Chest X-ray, PA view. Patient: 43 years old, sex M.
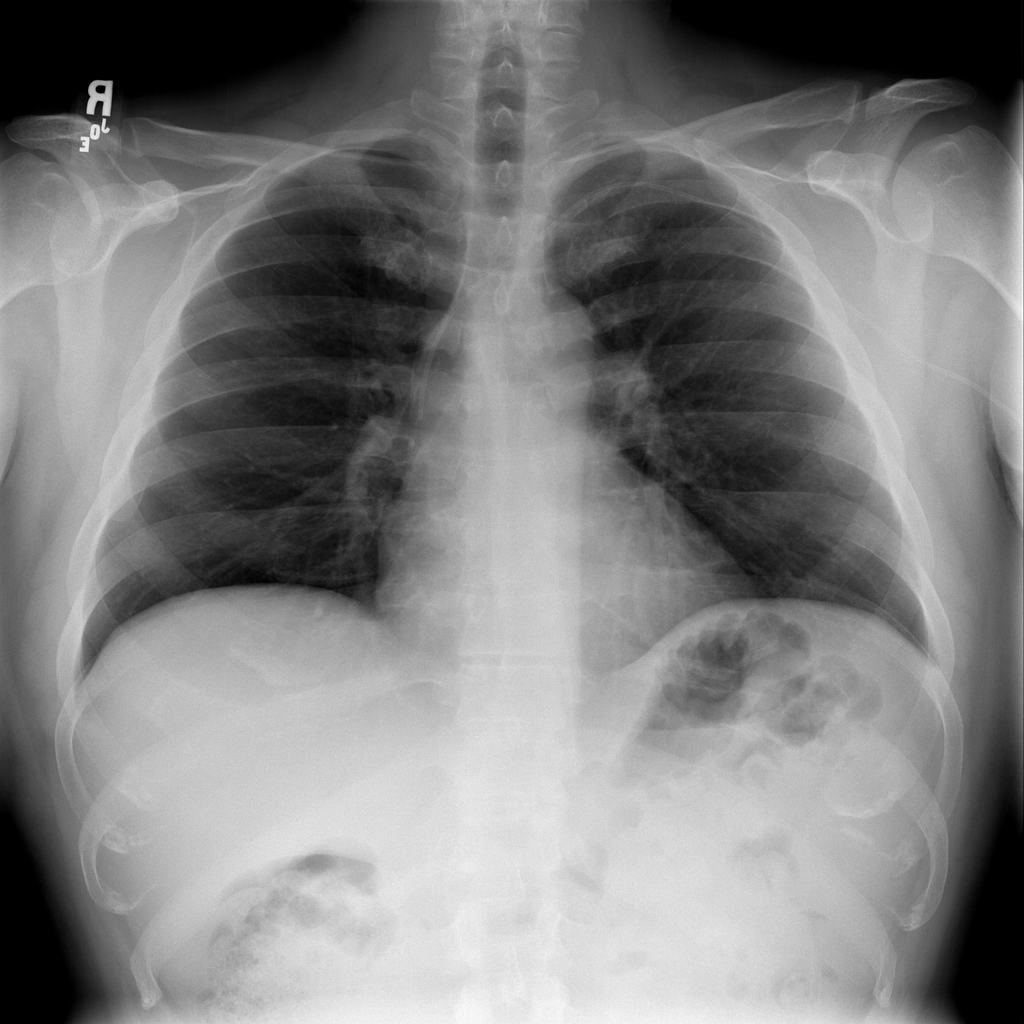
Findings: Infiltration